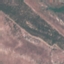
Land use / land cover: HerbaceousVegetation